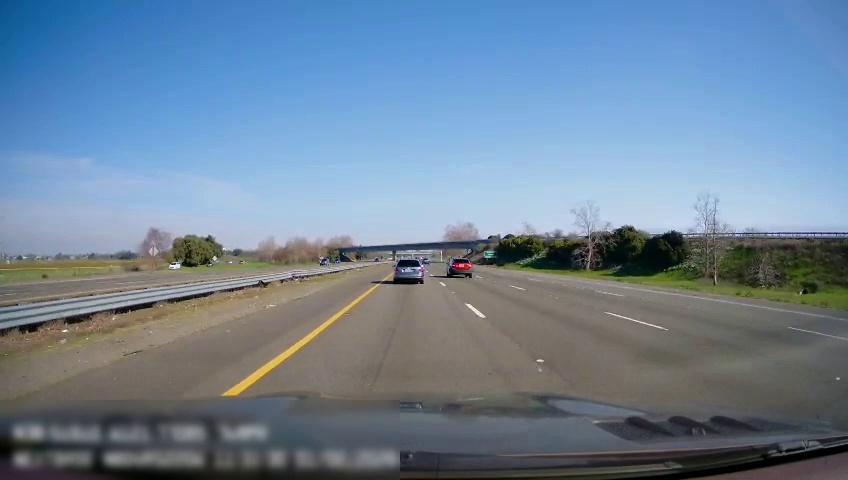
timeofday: Day
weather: Sunny
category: Drivable Space
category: Drivable Space
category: Vehicles | SUV
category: Vehicles | SUV
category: Vehicles | SUV
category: Vehicles | SUV
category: Vehicles | SUV
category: Lanes | Current Lane
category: Lanes | Current Lane
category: Lanes | Alternate Lane
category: Lanes | Alternate Lane
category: Lanes | Alternate Lane
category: Traffic | Signs